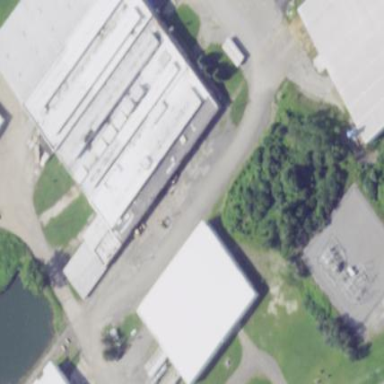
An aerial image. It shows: Warehouse.